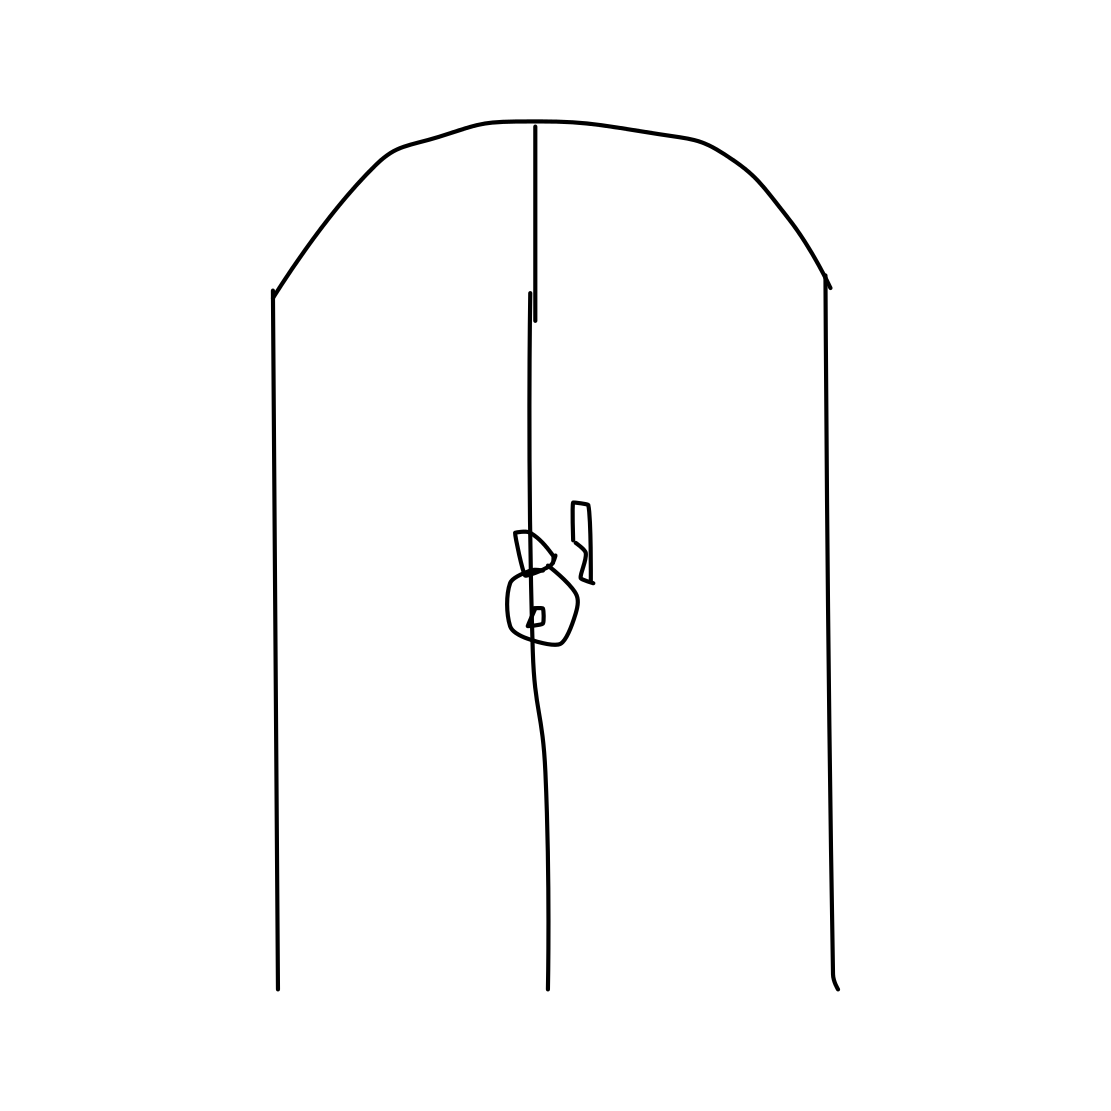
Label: door